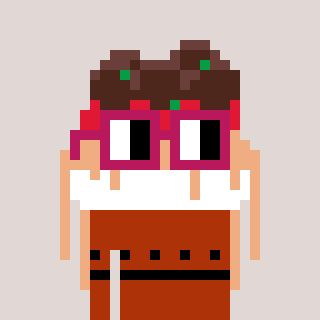
a pixel art character with square dark red glasses, a spaghetti-shaped head and a hotbrown-colored body on a warm background